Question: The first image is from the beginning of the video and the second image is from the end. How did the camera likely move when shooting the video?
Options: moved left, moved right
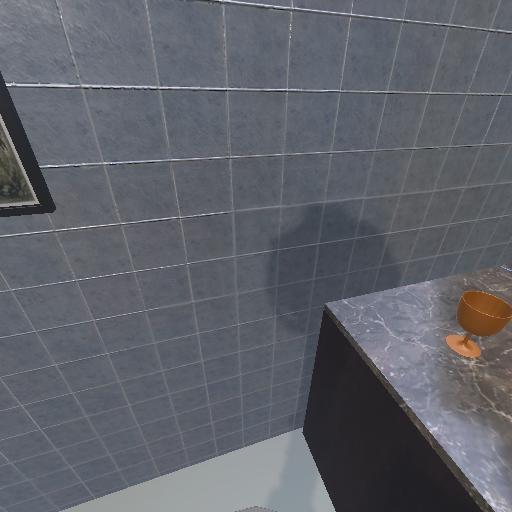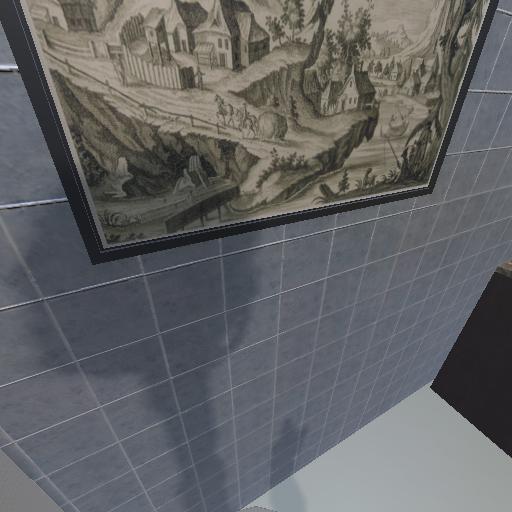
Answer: moved left